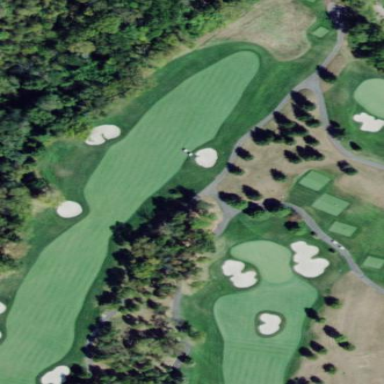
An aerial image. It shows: Golf rough area.